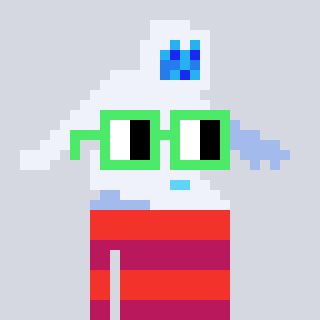
a pixel art character with square light green glasses, a yeti-shaped head and a darkpink-colored body on a cool background